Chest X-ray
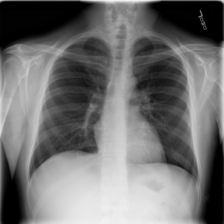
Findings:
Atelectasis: negative
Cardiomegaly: negative
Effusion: negative
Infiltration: negative
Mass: negative
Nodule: negative
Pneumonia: negative
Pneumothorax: negative
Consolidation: negative
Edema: negative
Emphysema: negative
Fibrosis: negative
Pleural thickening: negative
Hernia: negative